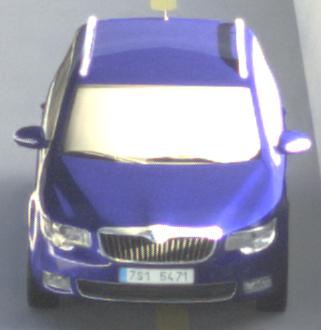
Make: Skoda
Model: Superb Combi 1.4 TSI
Detailed model: Superb (II) Combi
Model produced from: 2010/01
Model produced until: 2011/10
Doors: 5
Color: blue
Road condition: dry road
Daytime: sunrise or sunset
Contrast: medium contrast